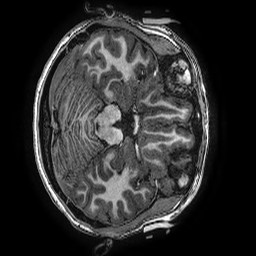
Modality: T1w
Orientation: axial
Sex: female
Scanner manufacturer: ge
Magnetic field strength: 3 T
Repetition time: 0.00766 s
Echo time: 0.003476 s